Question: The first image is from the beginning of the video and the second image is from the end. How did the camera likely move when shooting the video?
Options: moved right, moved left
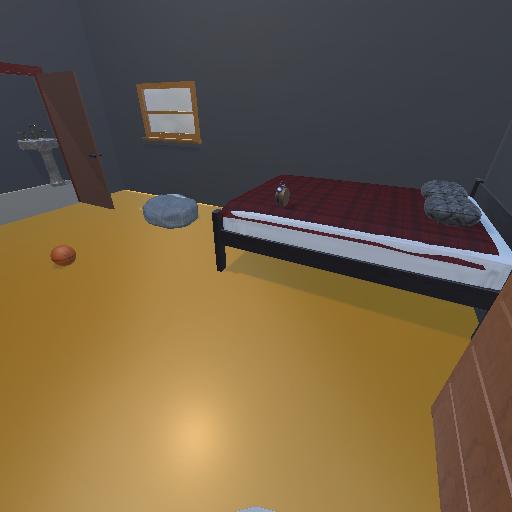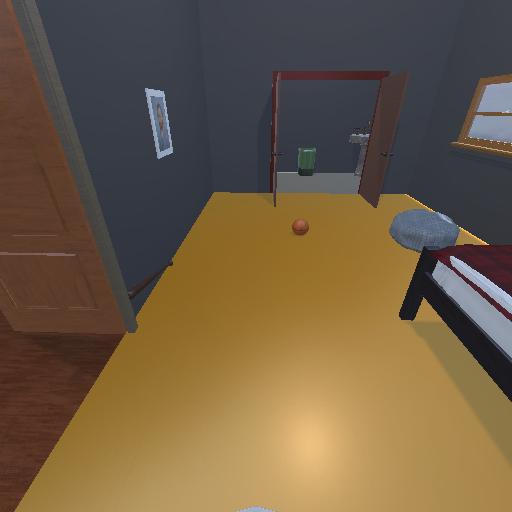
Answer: moved right